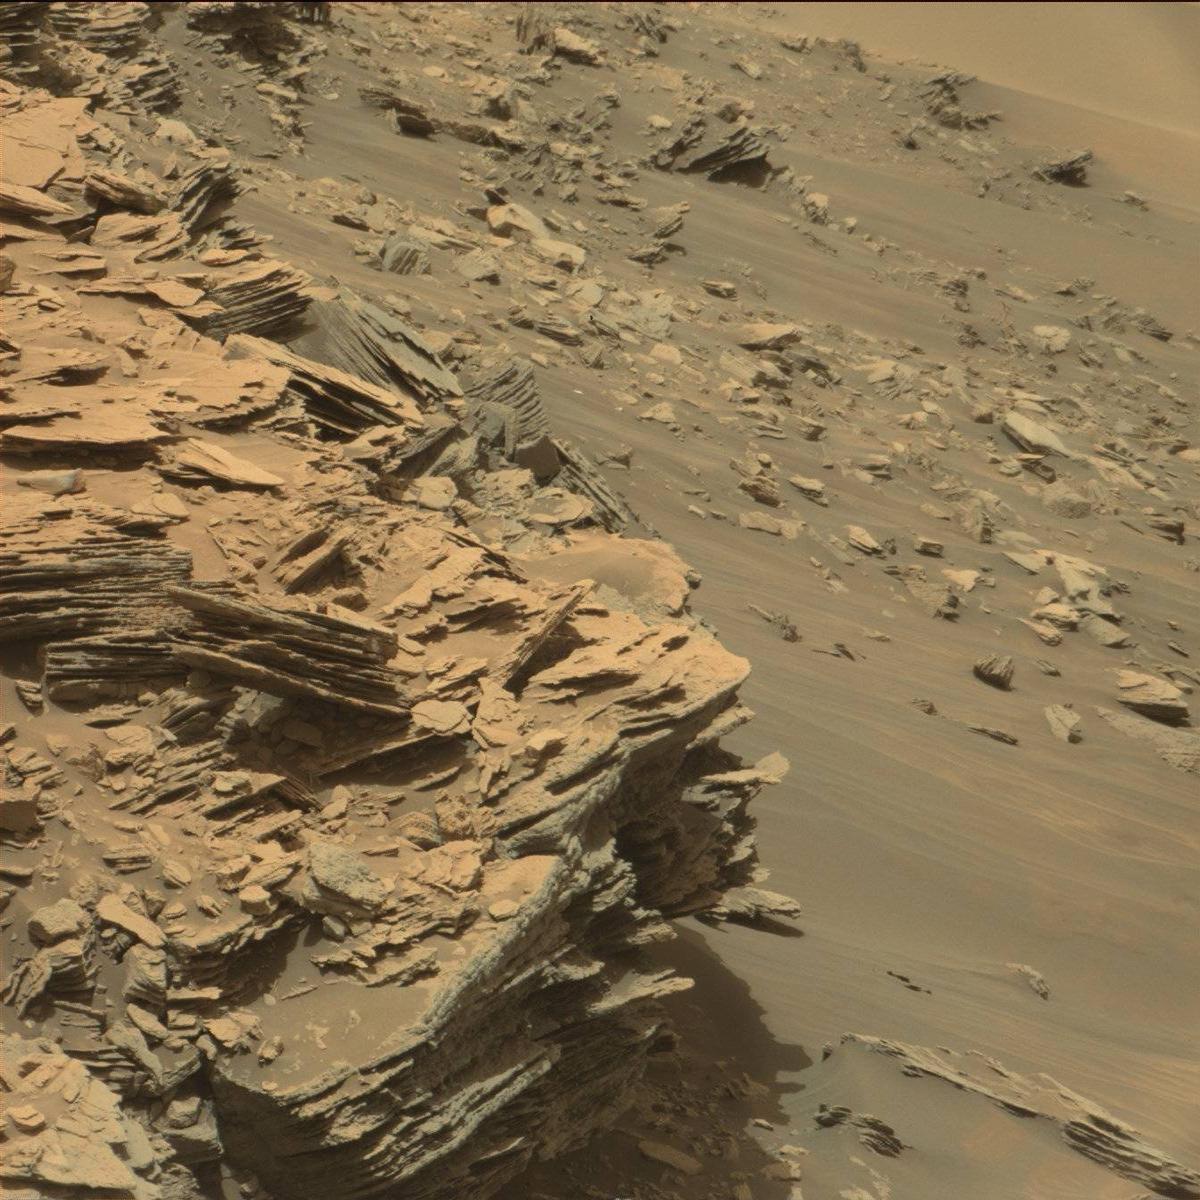
Terrain classes present: Bedrock, Ridge, Sand / Soil